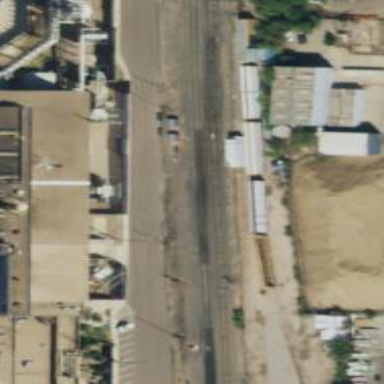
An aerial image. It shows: Railroad crossover.